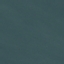
Land use / land cover class: SeaLake